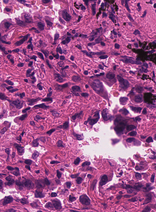
Tumor epithelial tissue: yes
Tumor-associated stroma tissue: yes
Normal tissue: no